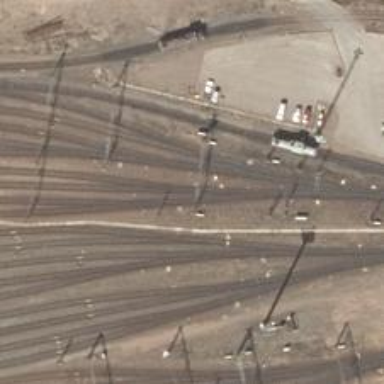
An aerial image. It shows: Rail yard with electrified contact lines for the railway.